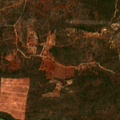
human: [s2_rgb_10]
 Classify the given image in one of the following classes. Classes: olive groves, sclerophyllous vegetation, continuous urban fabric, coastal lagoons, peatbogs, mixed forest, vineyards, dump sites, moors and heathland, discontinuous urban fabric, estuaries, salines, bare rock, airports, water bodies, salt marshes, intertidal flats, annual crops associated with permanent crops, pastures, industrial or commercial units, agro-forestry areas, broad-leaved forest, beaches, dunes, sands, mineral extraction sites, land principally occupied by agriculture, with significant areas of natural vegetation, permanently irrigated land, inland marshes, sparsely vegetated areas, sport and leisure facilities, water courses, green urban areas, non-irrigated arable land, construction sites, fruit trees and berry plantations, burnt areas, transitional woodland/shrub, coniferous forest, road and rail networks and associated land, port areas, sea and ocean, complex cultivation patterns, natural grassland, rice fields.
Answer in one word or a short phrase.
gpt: land principally occupied by agriculture, with significant areas of natural vegetation, sclerophyllous vegetation